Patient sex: F
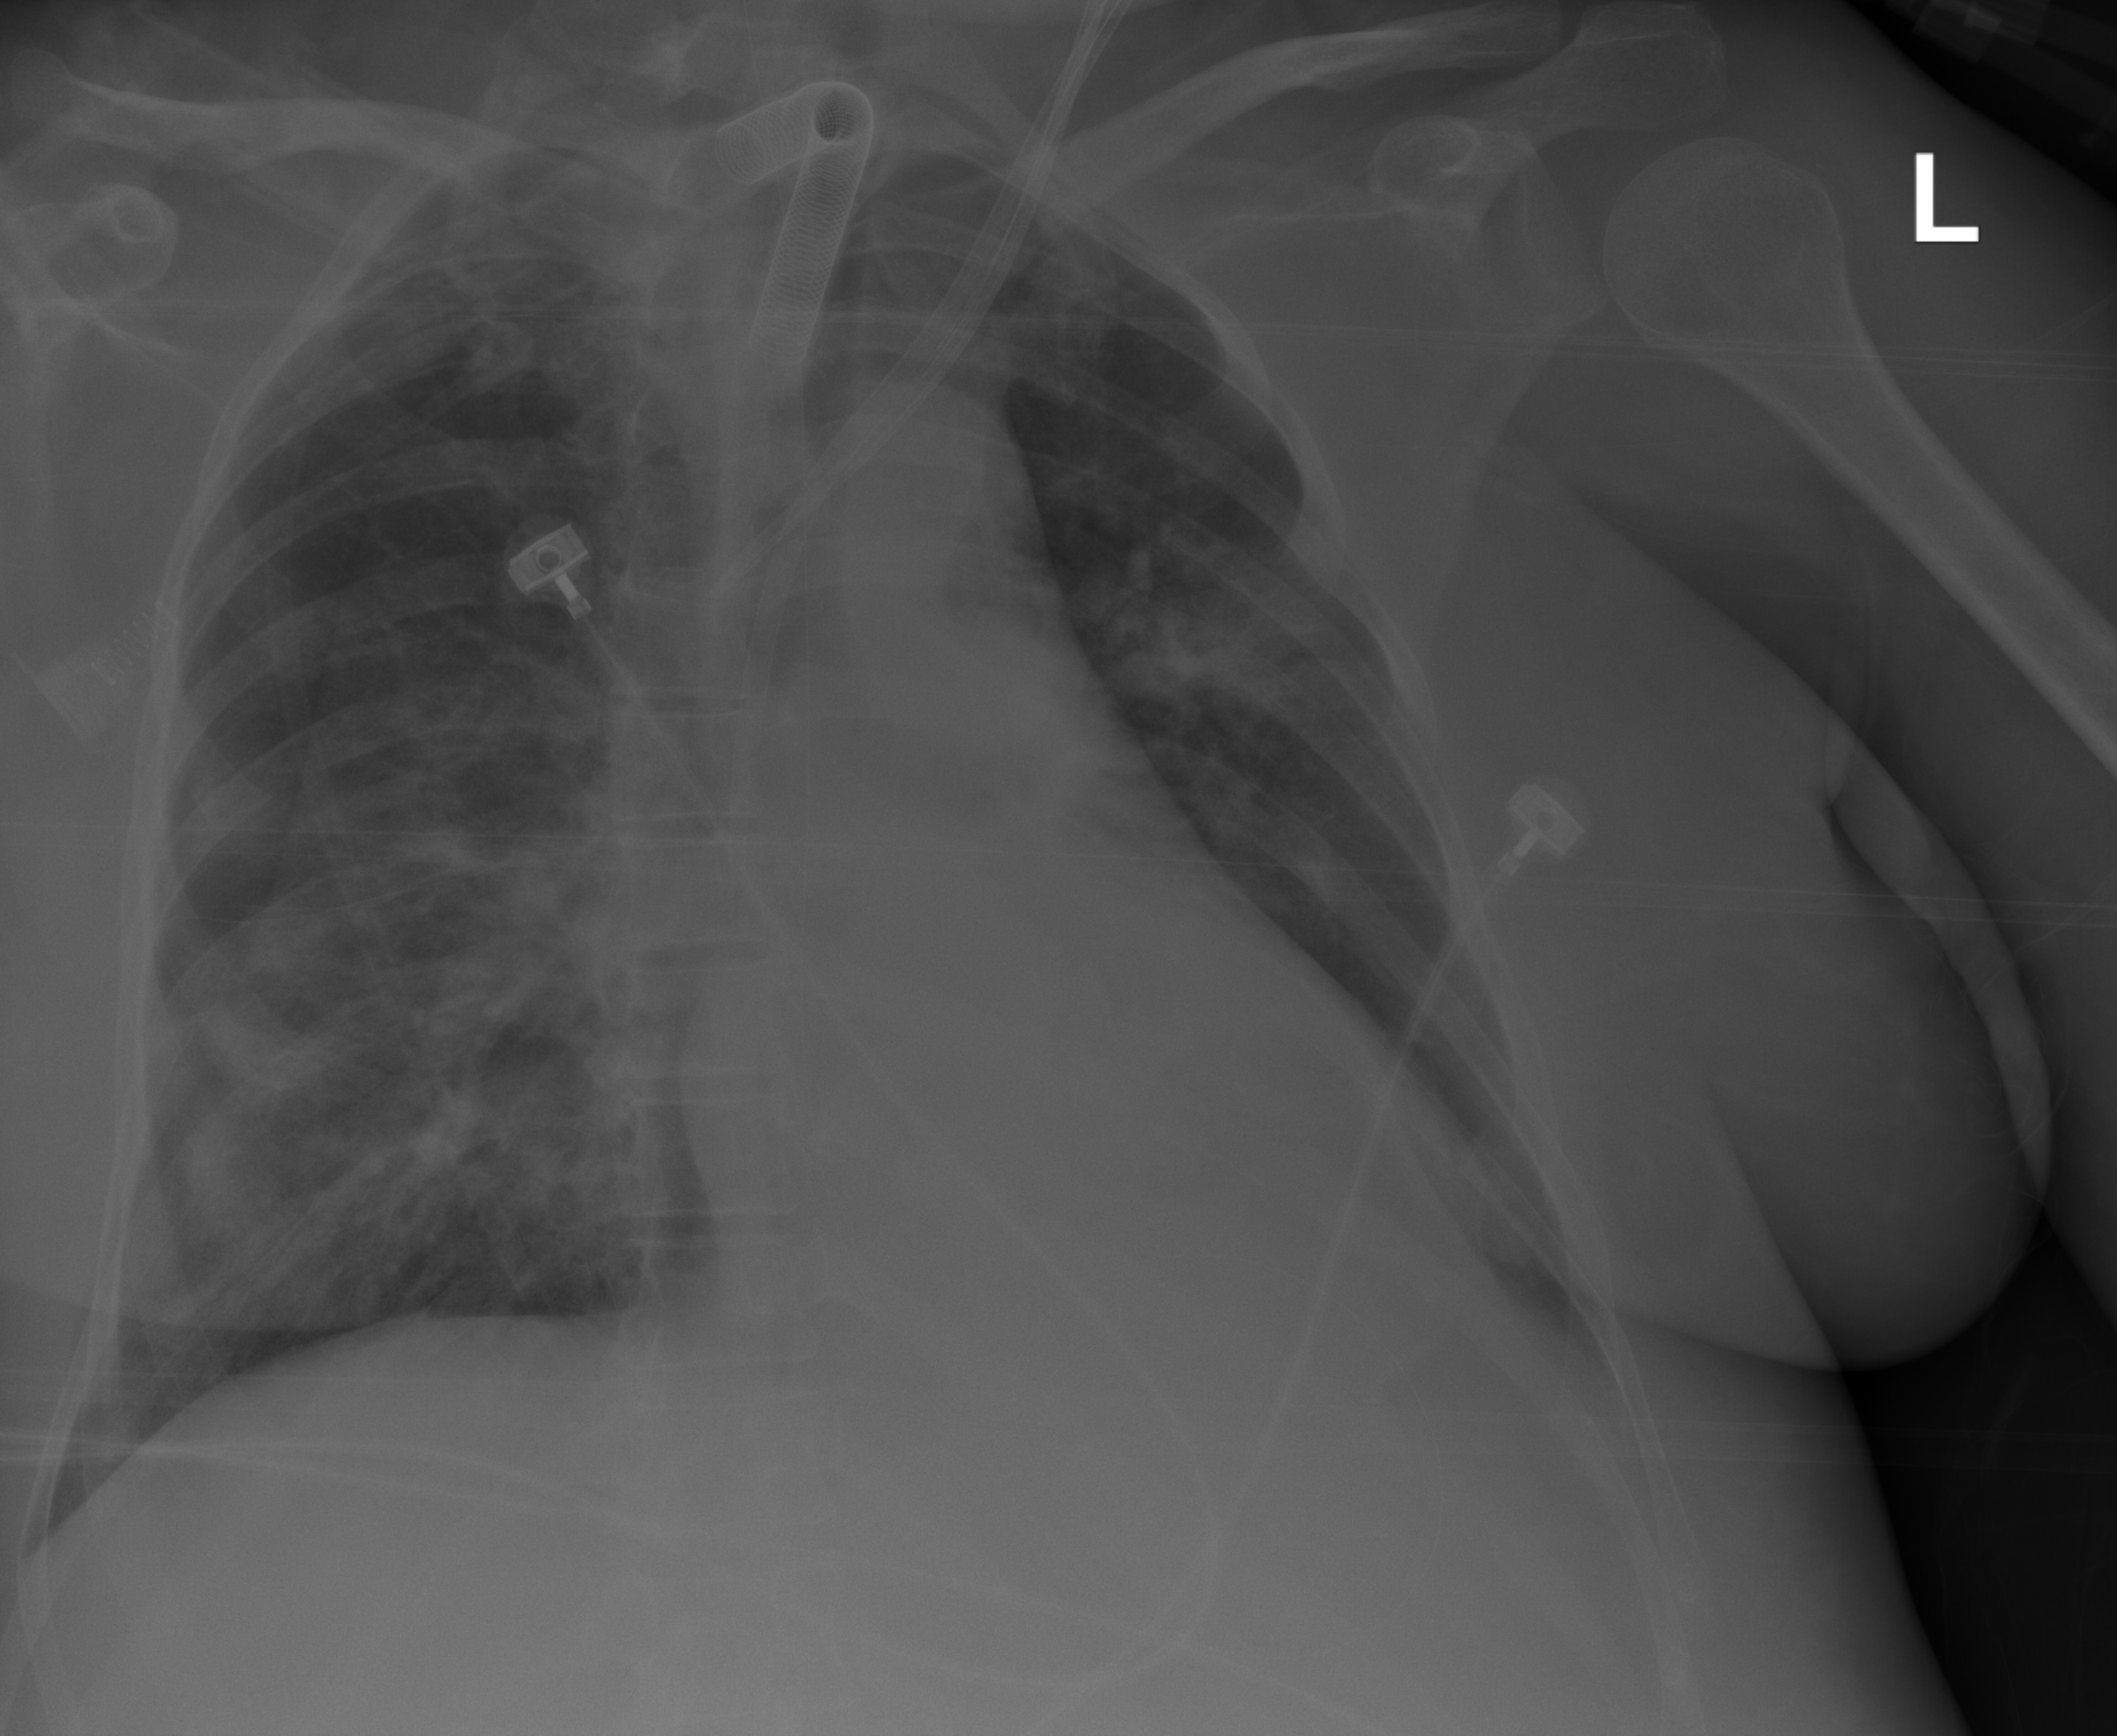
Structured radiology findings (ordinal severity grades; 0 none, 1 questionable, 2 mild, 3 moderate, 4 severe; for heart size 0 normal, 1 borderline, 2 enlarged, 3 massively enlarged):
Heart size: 0
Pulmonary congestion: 0
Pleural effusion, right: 0
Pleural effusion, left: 0
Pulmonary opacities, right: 2
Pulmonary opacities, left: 2
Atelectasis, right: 2
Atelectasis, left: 2